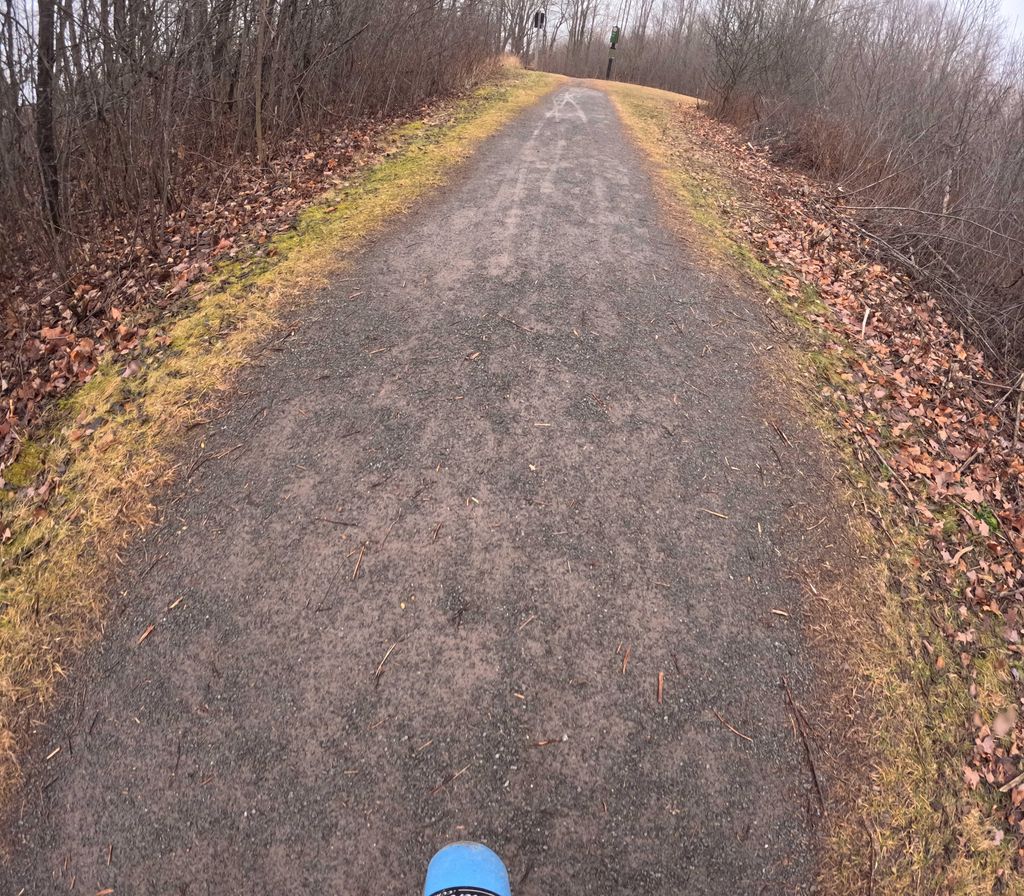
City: ottawa-gatineau